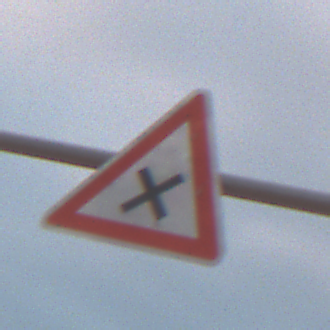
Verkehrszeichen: KreuzungOderEinmuendung
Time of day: SunriseSunset
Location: Outdoor (Nature)
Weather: PartlyCloudy
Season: NotSpecified
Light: Natural